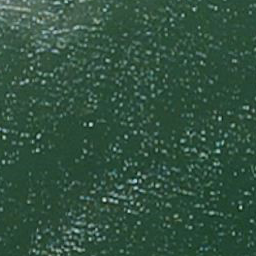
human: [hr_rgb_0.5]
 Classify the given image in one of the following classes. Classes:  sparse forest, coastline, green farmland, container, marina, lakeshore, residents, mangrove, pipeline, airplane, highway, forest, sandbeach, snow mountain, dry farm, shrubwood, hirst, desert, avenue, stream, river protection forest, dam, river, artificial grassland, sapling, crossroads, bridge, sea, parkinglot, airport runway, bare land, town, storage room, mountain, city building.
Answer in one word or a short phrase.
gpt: sea